Field crop: tomato
Growth stage: 1
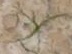
Species: cyperus